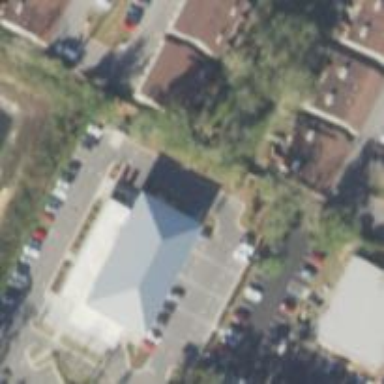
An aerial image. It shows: Parking space is available.